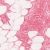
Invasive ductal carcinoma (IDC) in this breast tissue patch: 0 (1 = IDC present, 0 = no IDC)